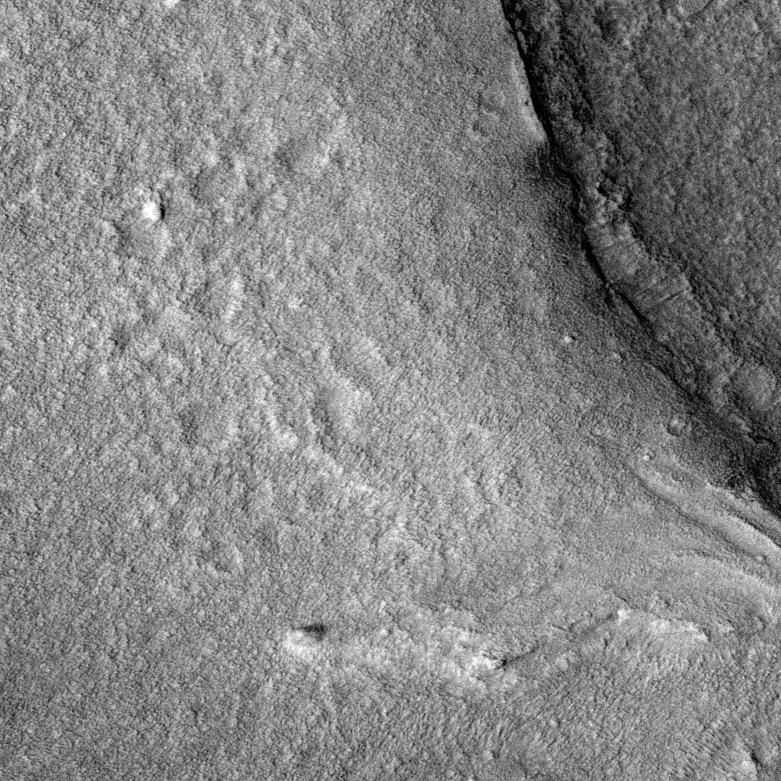
Label: dustdevil